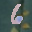
Label: 6